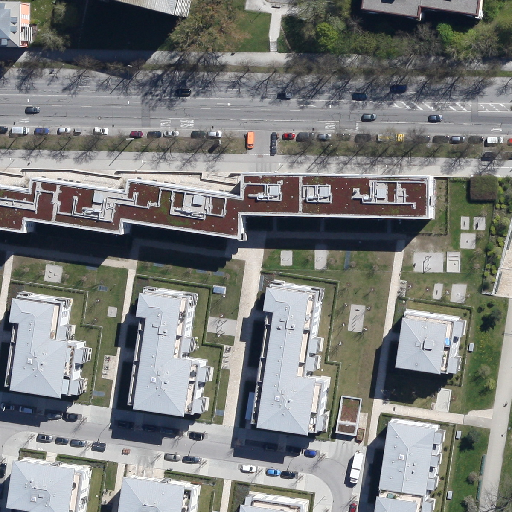
Referring expression: vehicle in the parking area